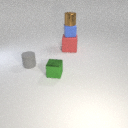
small brown metal cylinder above small blue rubber cube